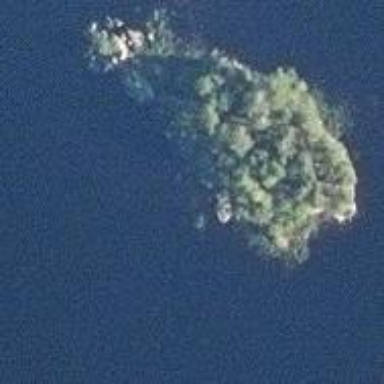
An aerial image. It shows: Islet.